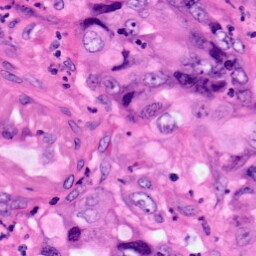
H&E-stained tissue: Pancreatic